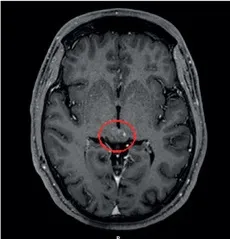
MRI post-shunting (20 days). (C) Gadolinium T1-weighted image shows a low focal contrast enhancement of the lesion in the periaqueductal area.
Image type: radiology (mri)